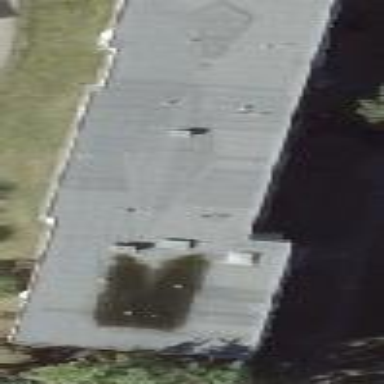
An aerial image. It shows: Apartment building with flat roof.